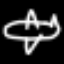
Label: airplane